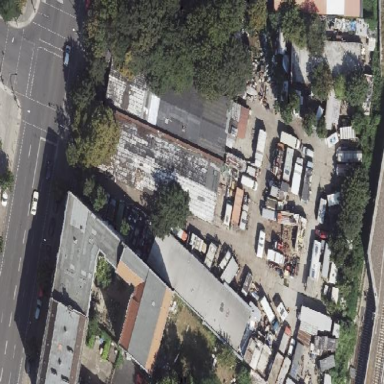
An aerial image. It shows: Warehouse.